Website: bh-photo
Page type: receipt
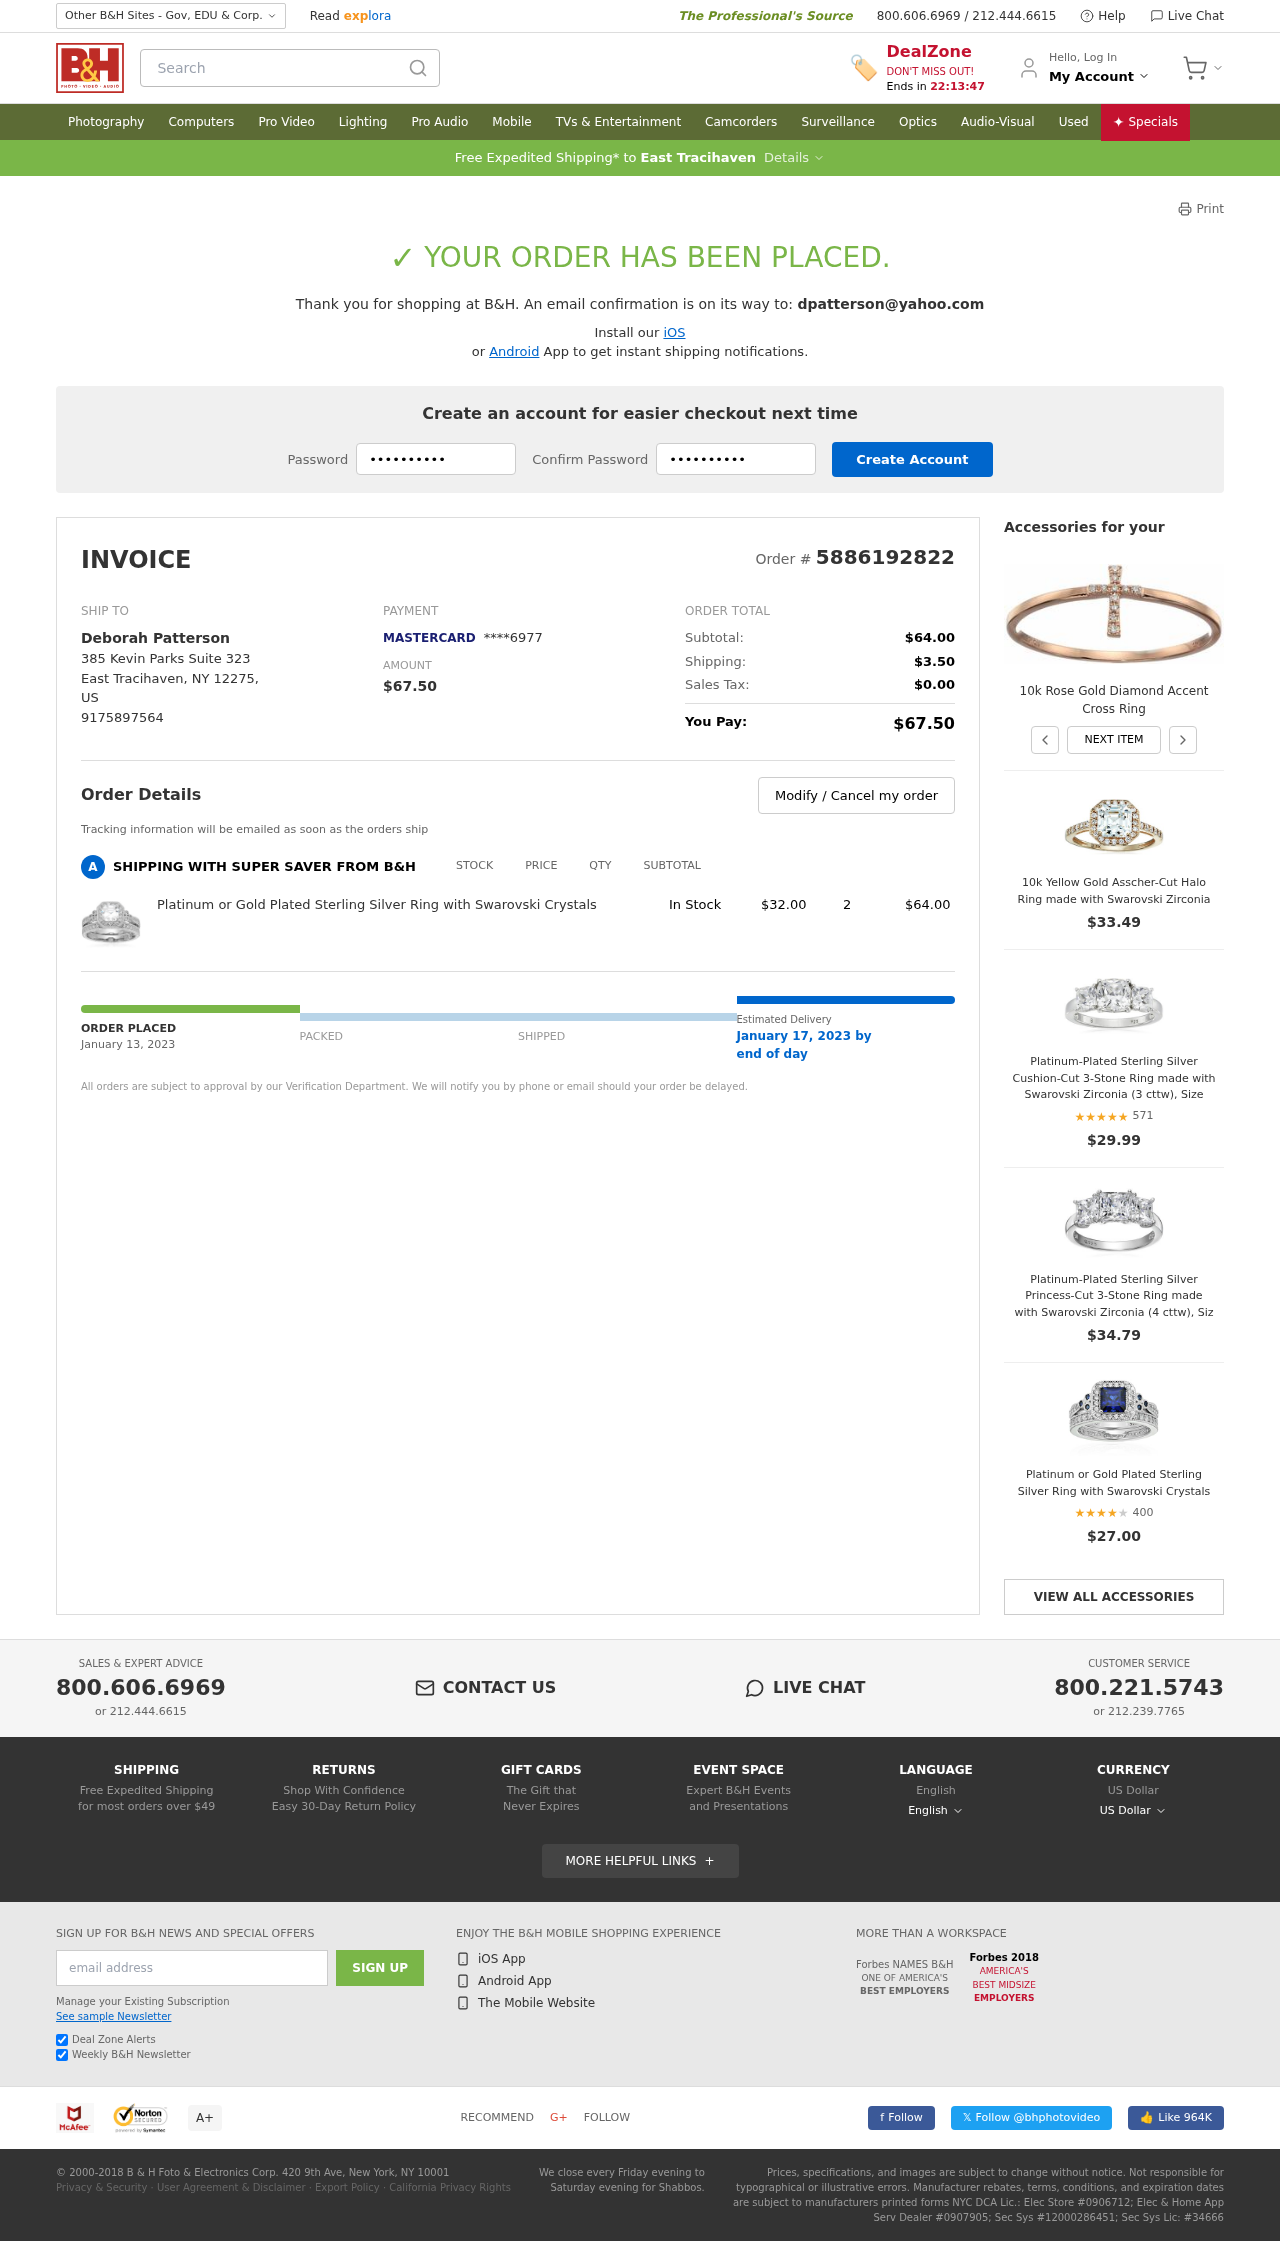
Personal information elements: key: PII_CARD_LAST4
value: ****6977
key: PII_CARD_TYPE
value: MASTERCARD
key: PII_CITY
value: East Tracihaven
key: PII_COUNTRY_CODE
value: US
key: PII_EMAIL
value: dpatterson@yahoo.com
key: PII_FULLNAME
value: Deborah Patterson
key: PII_PHONE
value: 9175897564
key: PII_POSTCODE
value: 12275
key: PII_STATE_ABBR
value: NY
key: PII_STREET
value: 385 Kevin Parks Suite 323
Product elements: key: PRODUCT1_NAME
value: Platinum or Gold Plated Sterling Silver Ring with Swarovski Crystals
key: PRODUCT1_PRICE
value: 32
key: PRODUCT1_QUANTITY
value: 2
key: PRODUCT2_NAME
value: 10k Rose Gold Diamond Accent Cross Ring
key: PRODUCT3_NAME
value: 10k Yellow Gold Asscher-Cut Halo Ring made with Swarovski Zirconia
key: PRODUCT3_PRICE
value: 33.49
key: PRODUCT4_NAME
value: Platinum-Plated Sterling Silver Cushion-Cut 3-Stone Ring made with Swarovski Zirconia (3 cttw), Size
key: PRODUCT4_NUM_RATINGS
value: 571
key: PRODUCT4_PRICE
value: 29.99
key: PRODUCT4_RATING
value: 4.6
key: PRODUCT5_NAME
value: Platinum-Plated Sterling Silver Princess-Cut 3-Stone Ring made with Swarovski Zirconia (4 cttw), Siz
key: PRODUCT5_PRICE
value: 34.79
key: PRODUCT6_NAME
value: Platinum or Gold Plated Sterling Silver Ring with Swarovski Crystals
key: PRODUCT6_NUM_RATINGS
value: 400
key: PRODUCT6_PRICE
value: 27
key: PRODUCT6_RATING
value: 4.3
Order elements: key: ORDER_ID
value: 5886192822
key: ORDER_TOTAL
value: $67.50
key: ORDER_SUBTOTAL
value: $64.00
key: ORDER_SHIPPING_COST
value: $3.50
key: ORDER_TAX
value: $0.00
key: ORDER_DATE
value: January 13, 2023
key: ORDER_DELIVERY_DATE
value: January 17, 2023 by
Search elements: key: HEADER_SEARCH
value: Search